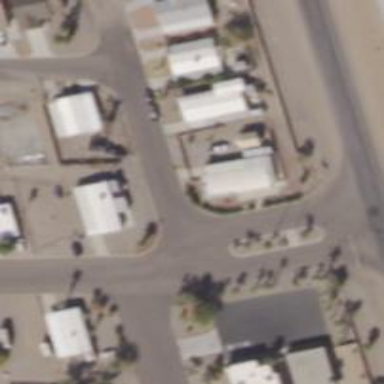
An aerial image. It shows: Alley classified as service road.